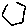
Label: hexagon